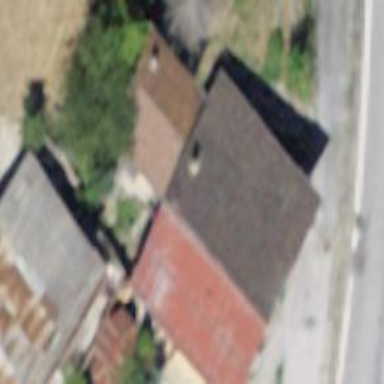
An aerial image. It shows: Detached building.